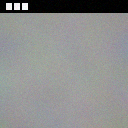
Screen state: on